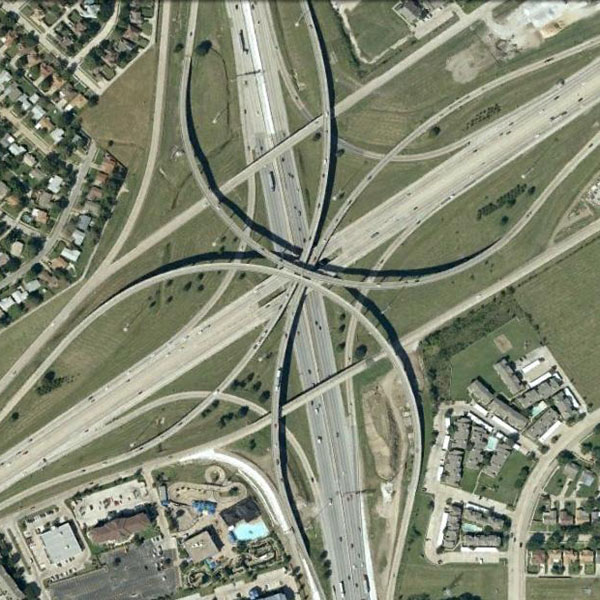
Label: Viaduct